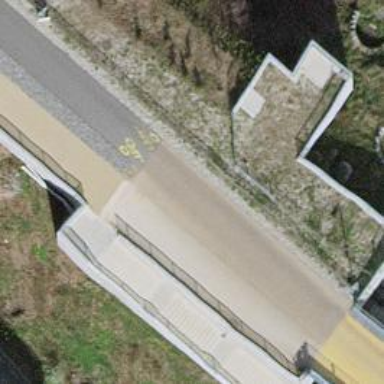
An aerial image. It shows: Asphalt cycleway for cycling.